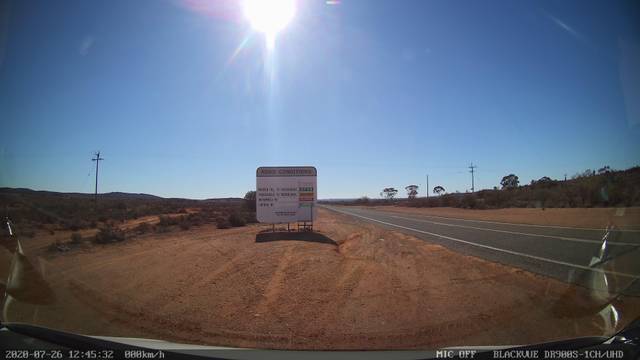
Region: Australia
Coordinates: -31.924, 141.493